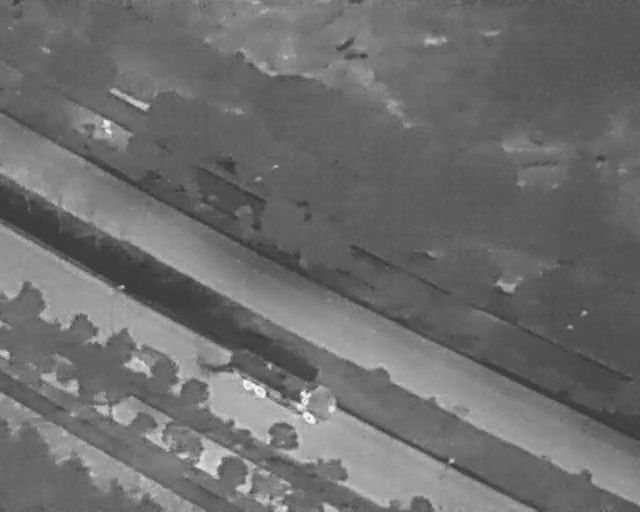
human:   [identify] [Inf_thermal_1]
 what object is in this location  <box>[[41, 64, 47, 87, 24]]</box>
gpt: <ref>1 large othervehicle at the bottom</ref>